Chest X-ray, PA view. Patient: 37 years old, sex M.
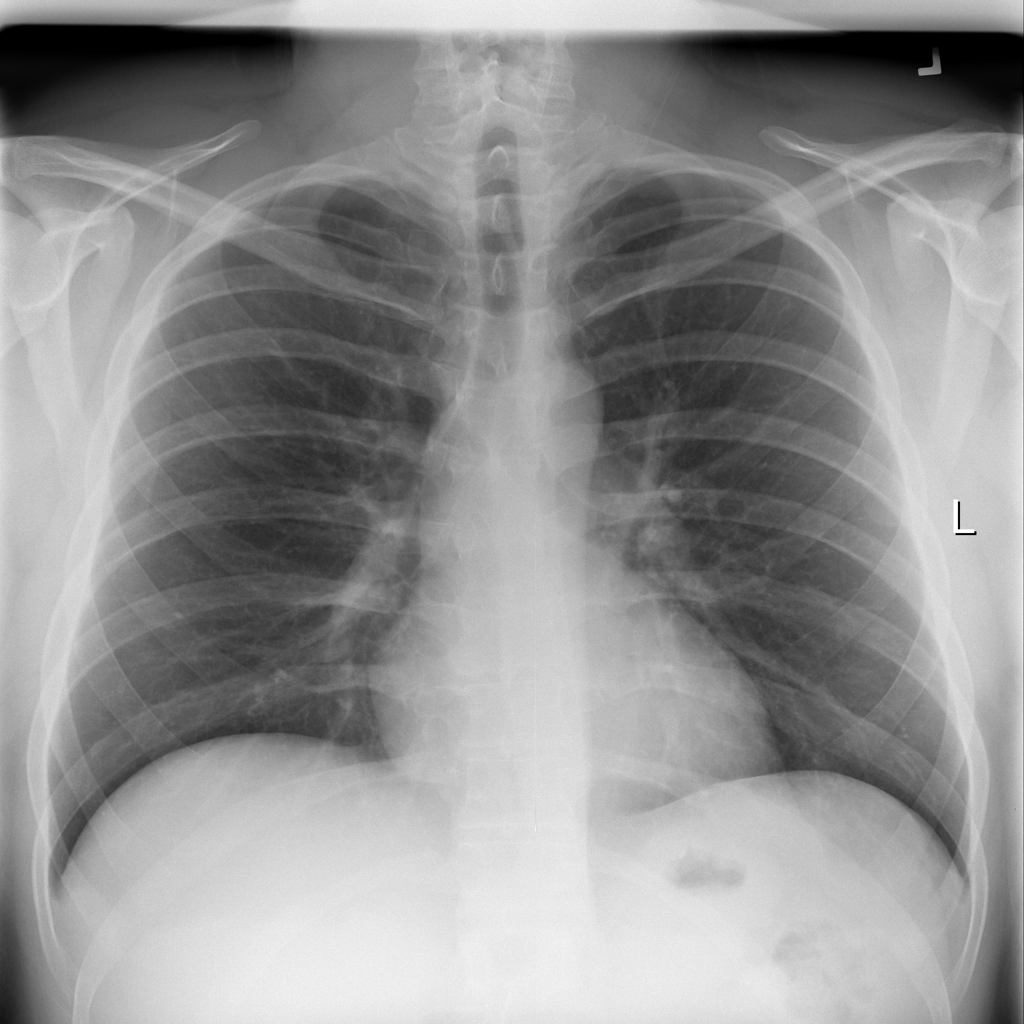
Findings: No Finding